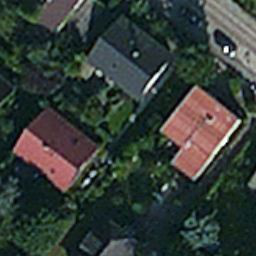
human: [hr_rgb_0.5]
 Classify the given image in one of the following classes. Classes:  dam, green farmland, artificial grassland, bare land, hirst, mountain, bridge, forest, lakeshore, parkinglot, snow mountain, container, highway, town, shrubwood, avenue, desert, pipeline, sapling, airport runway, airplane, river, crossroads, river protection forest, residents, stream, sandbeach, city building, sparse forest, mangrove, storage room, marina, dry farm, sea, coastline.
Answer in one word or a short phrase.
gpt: residents